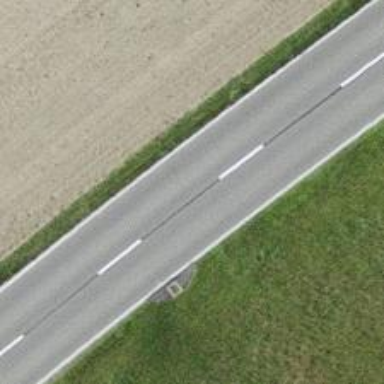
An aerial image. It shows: Secondary road.